Field crop: maize
Growth stage: 2
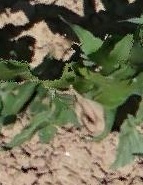
Species: maize